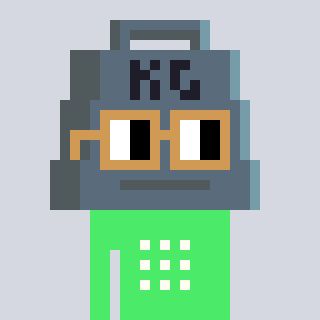
a pixel art character with square brown glasses, a weight-shaped head and a teal-colored body on a cool background